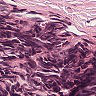
Metastatic tissue present: no